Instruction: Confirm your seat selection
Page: seats
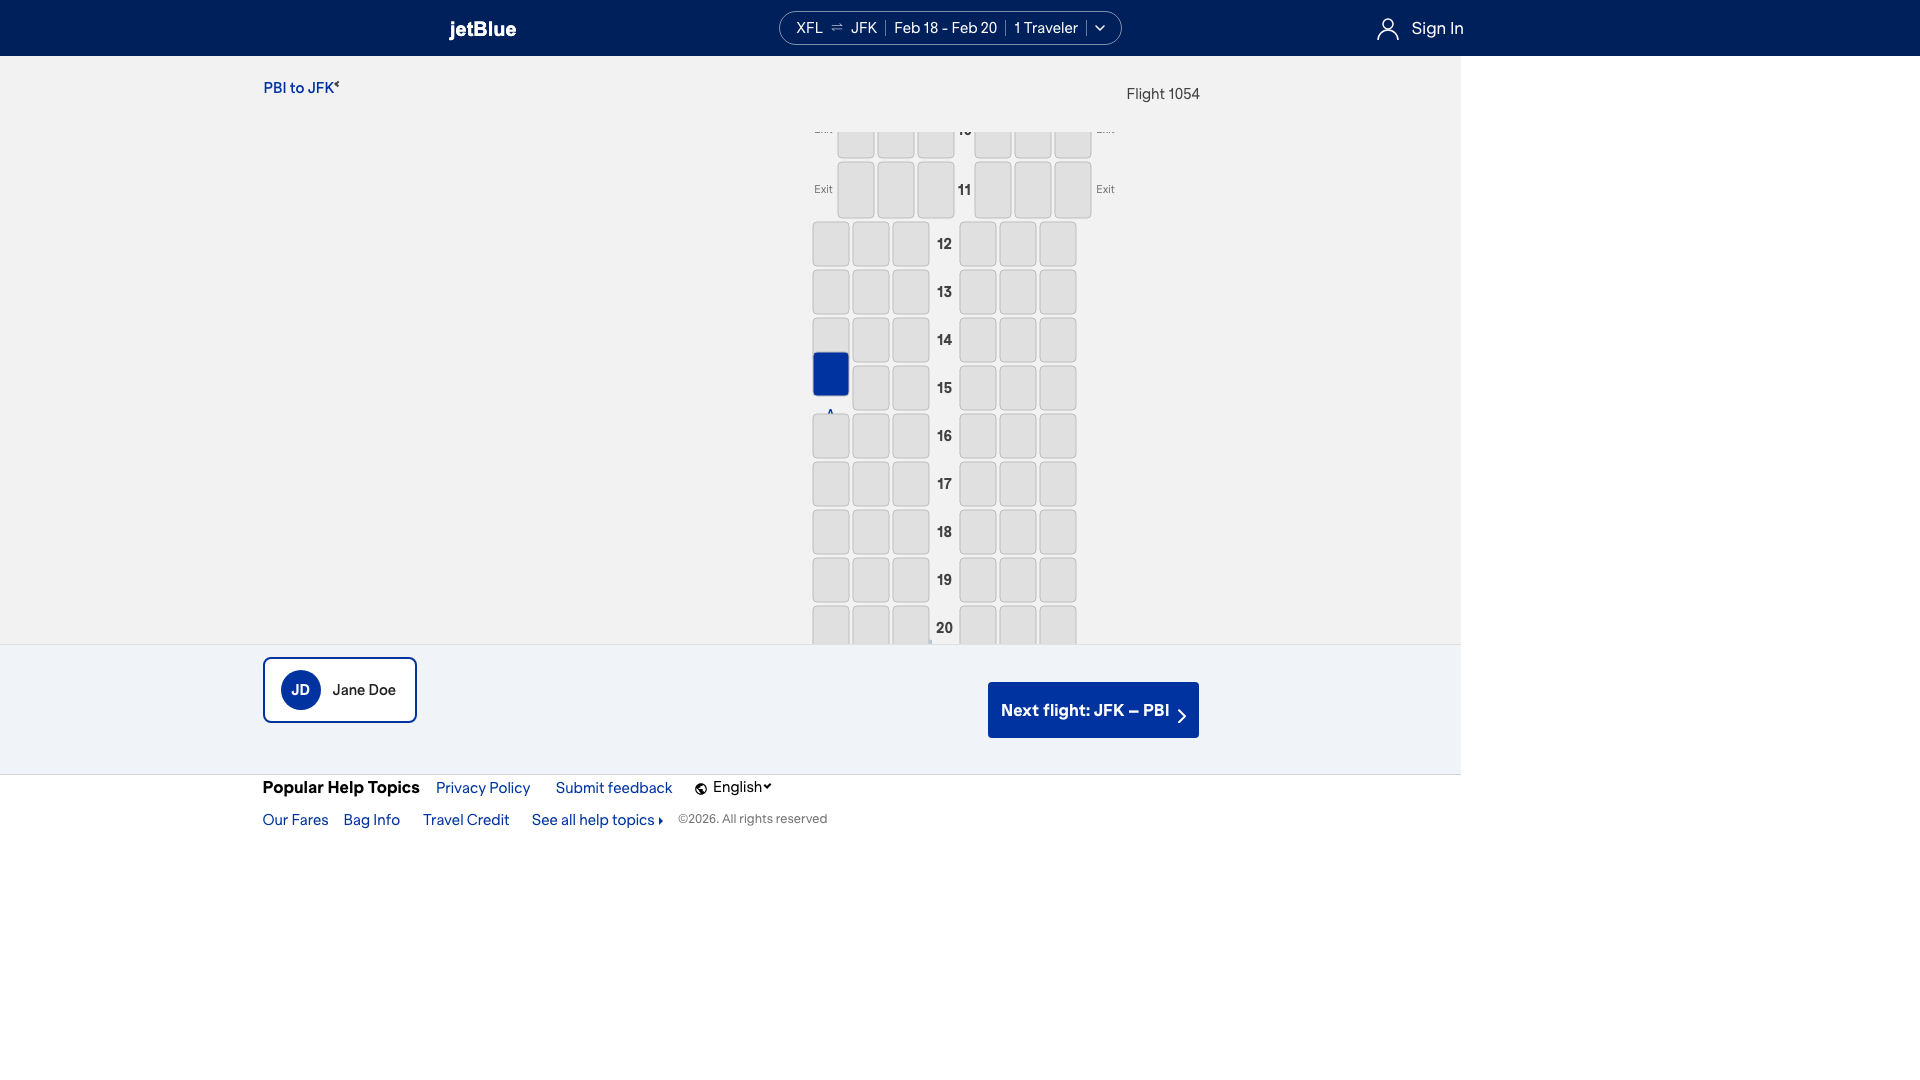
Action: click